Question: I had designed a report in 'SSRS' the data and the report is displaying fine My problem is that when I export the report to 'PDF' it consumes a White Space on the Top as in the image below

I had used this link <URL> to remove white space below the report
kindly someone guide me how to remove the White Space in the top of the report
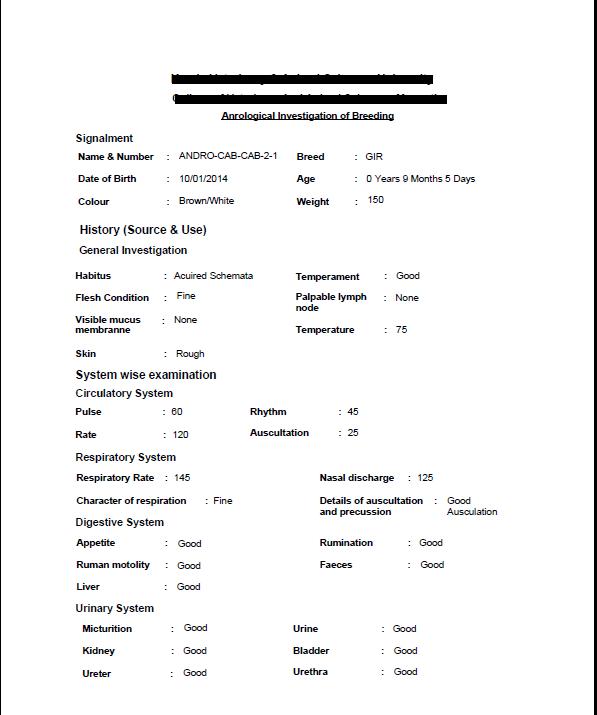
Answer: 1.Go to the Report Property in design Mode
2.Go to Page Section and find margin value
'''
margin :2cm, 2cm, 2cm, 2cm
'''
update it to
'''
margin:0.5,0.5,0.5,0.5
'''
or Refer this
<URL>